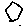
Label: hexagon